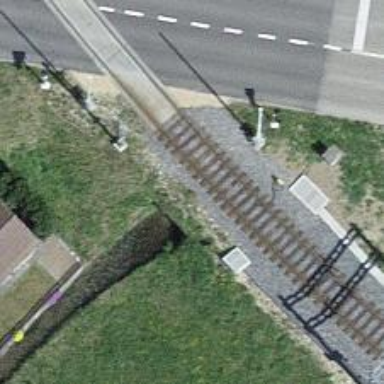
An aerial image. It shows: Single-track railway bridge with electrified contact line.